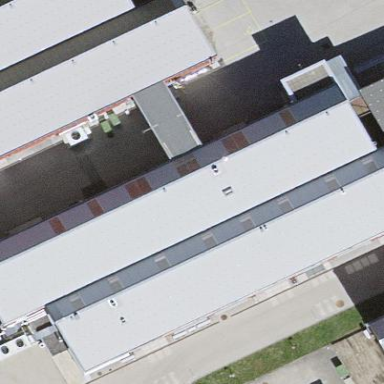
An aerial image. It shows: Industrial building.